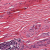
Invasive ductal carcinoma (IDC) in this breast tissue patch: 1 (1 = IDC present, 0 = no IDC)